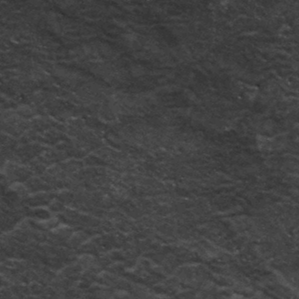
Label: frost